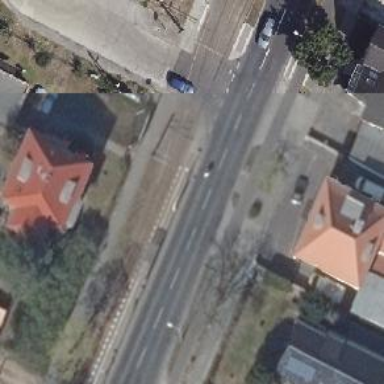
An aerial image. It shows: Unmarked footway crossing with pedestrian island.